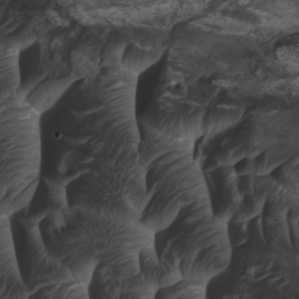
Label: non_frost